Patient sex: M
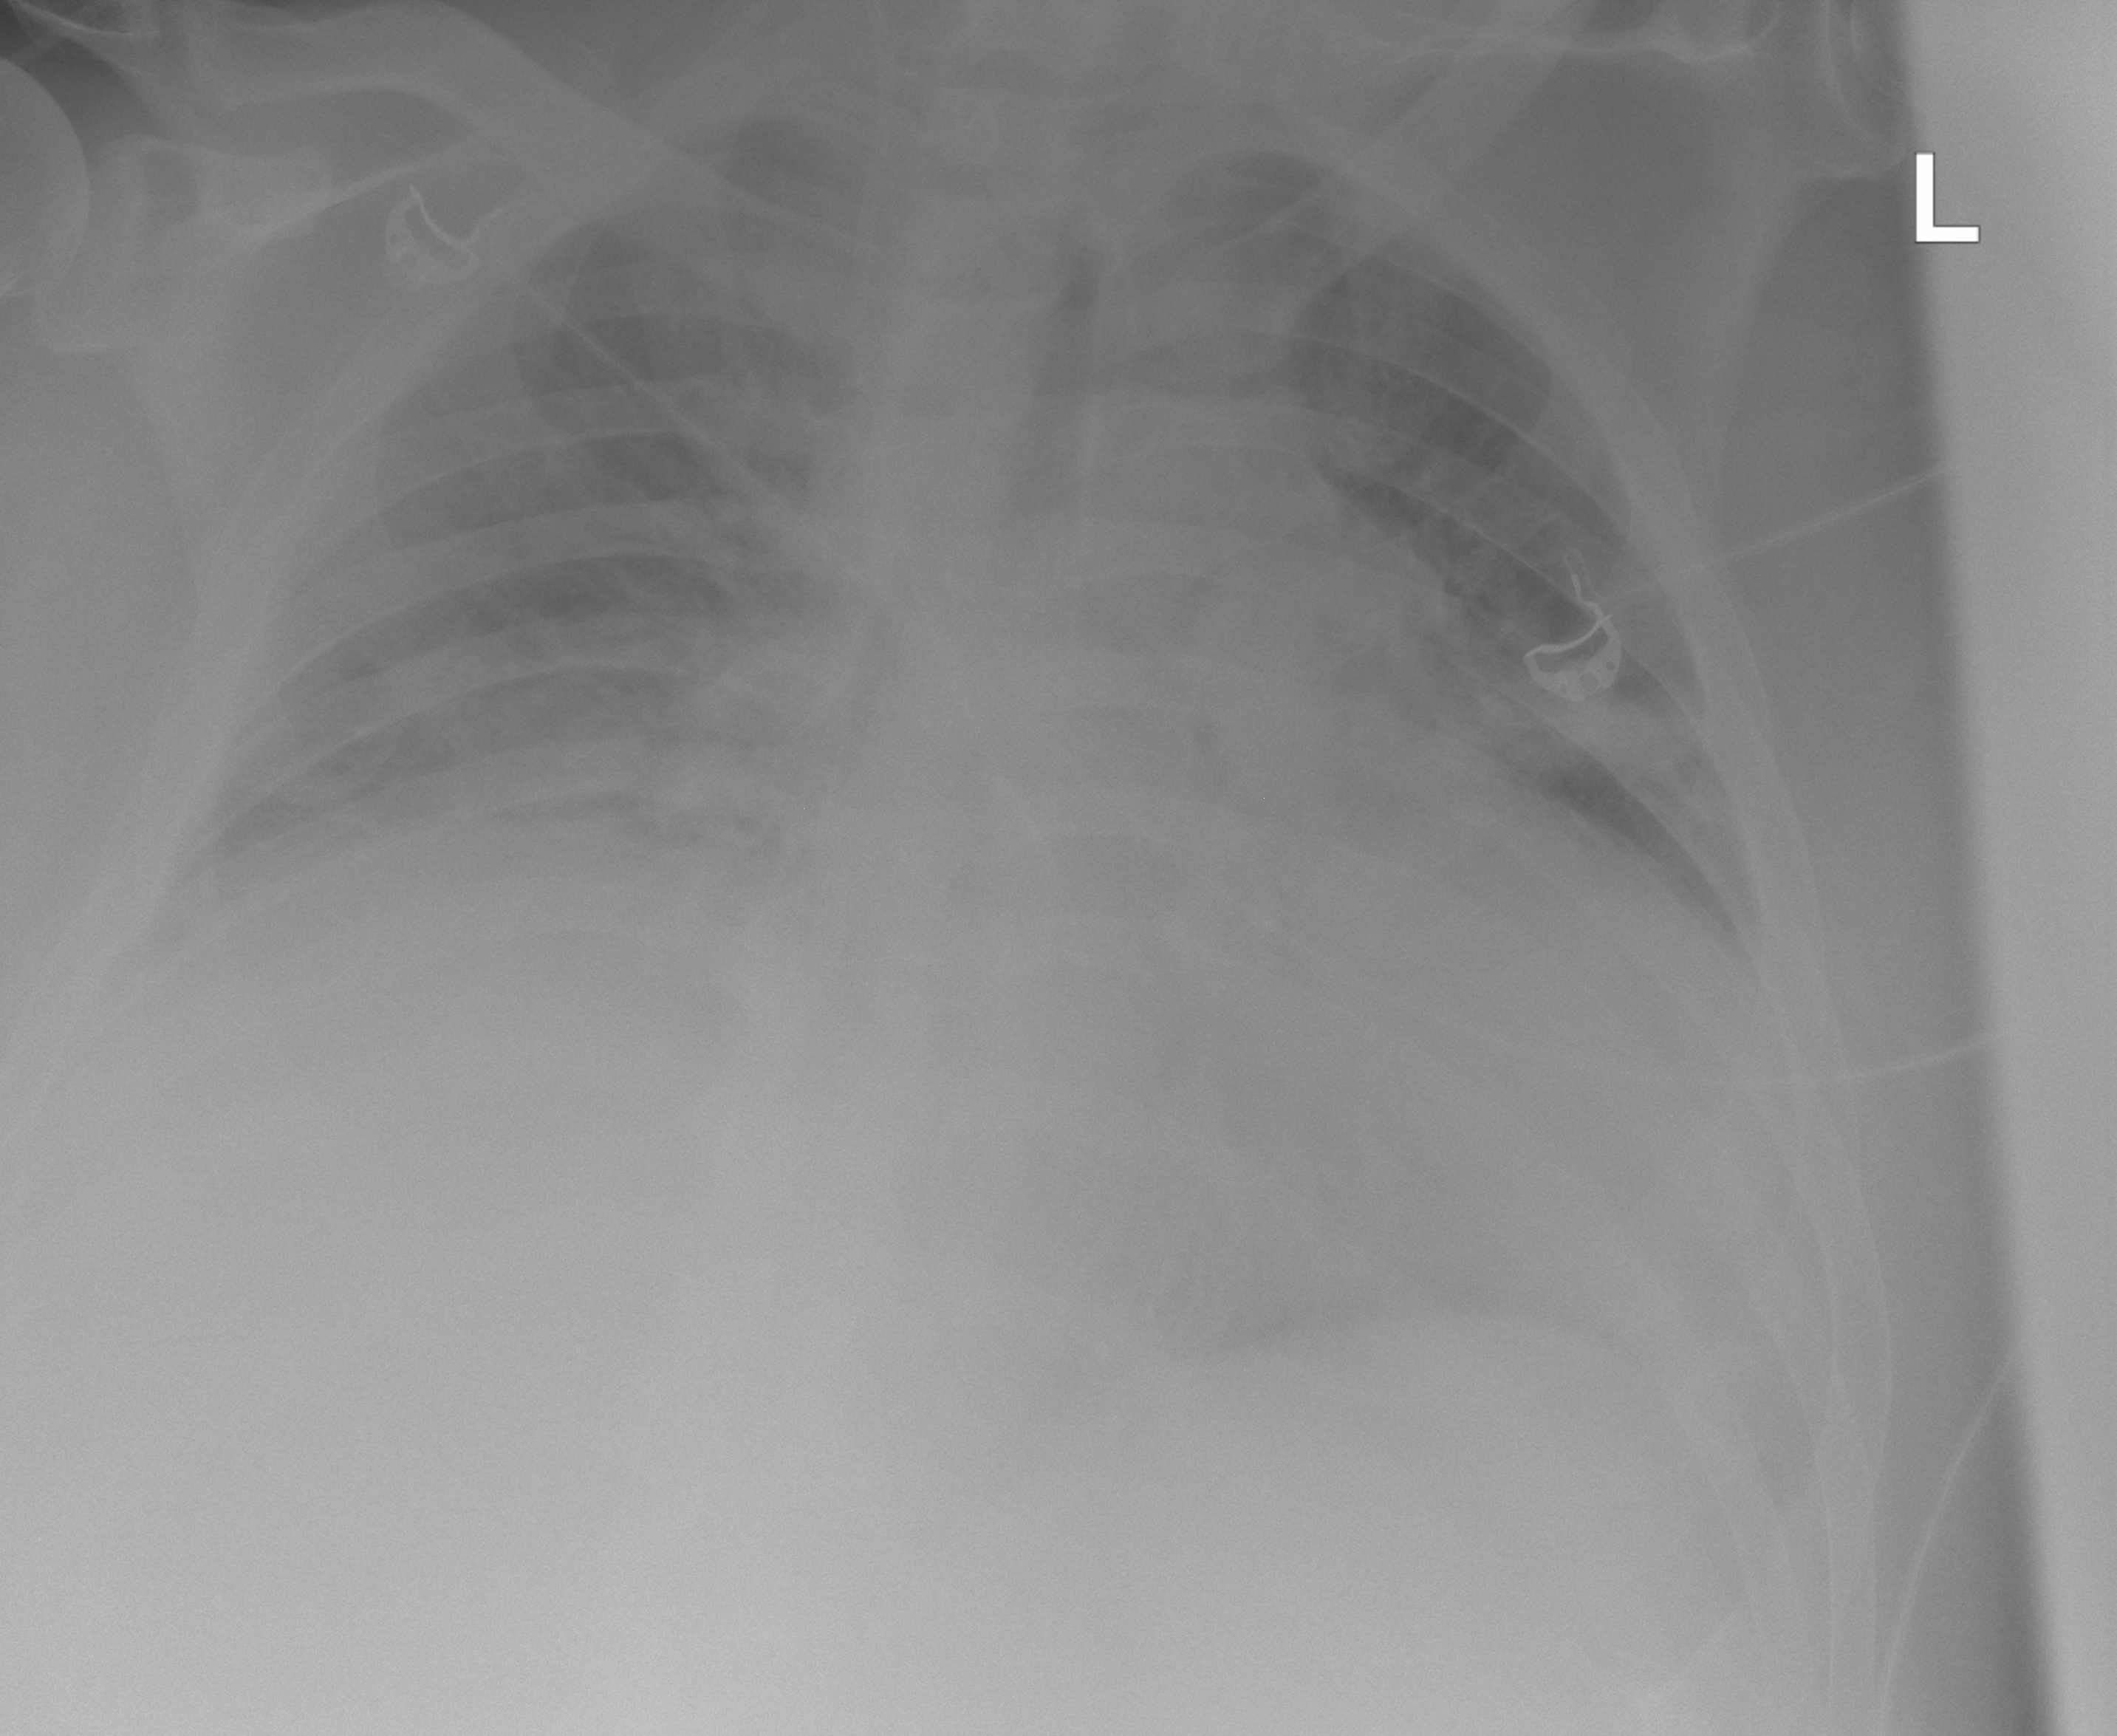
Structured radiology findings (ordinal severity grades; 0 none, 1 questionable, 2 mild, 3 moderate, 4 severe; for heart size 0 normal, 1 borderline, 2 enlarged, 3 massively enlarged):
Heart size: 2
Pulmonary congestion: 3
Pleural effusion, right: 2
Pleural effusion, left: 2
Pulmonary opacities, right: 2
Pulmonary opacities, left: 3
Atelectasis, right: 3
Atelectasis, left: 2